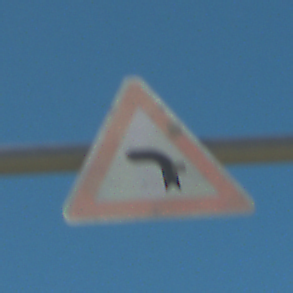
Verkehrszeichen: KurveLinks
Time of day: Midday
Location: Outdoor (Special)
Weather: PartlyCloudy
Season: NotSpecified
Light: Natural